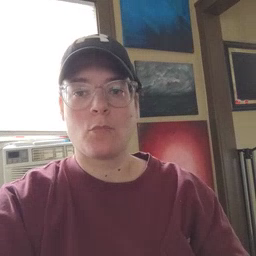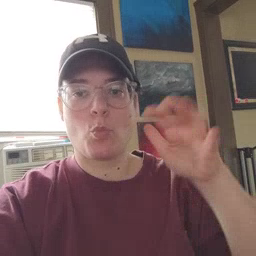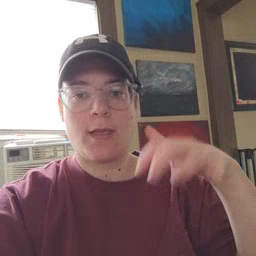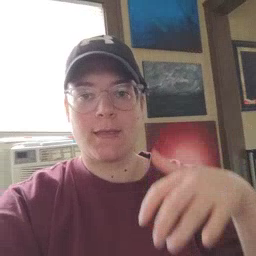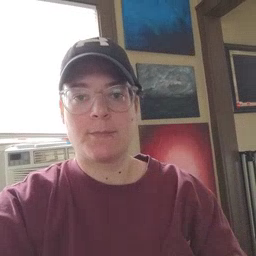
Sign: rain